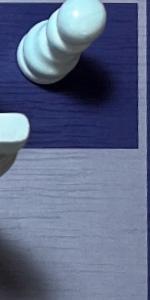
Label: Empty